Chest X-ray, PA view. Patient: 62 years old, sex F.
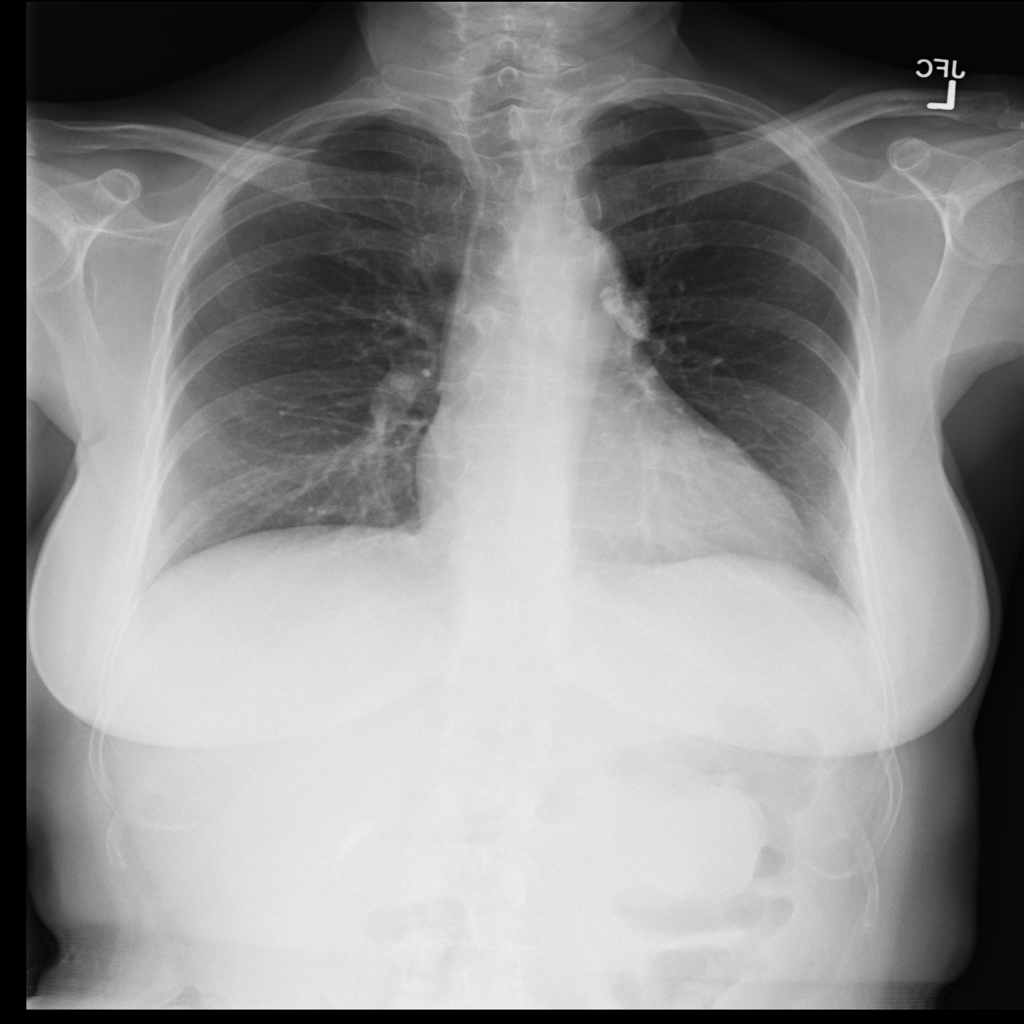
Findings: Nodule